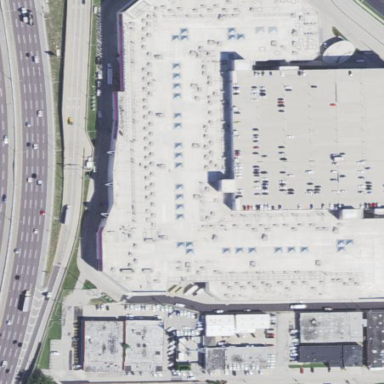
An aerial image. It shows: Retail building which is mall.